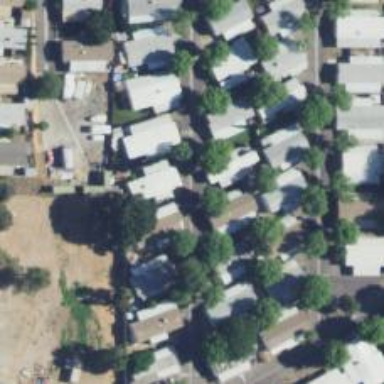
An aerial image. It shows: Residential roads within mobile home or trailer park.